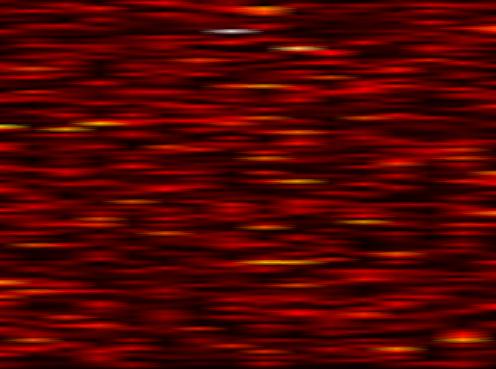
Label: WOLA